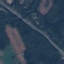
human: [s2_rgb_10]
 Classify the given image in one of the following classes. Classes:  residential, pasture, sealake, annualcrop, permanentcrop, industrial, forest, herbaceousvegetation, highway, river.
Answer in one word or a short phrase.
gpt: Highway